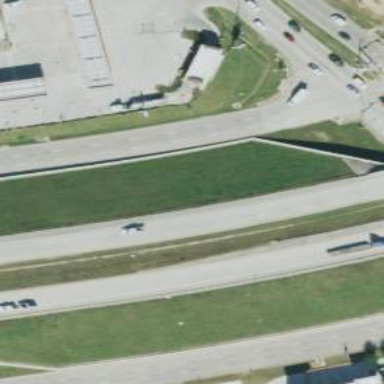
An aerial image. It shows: Motorway.